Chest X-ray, PA view. Patient: 26 years old, sex M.
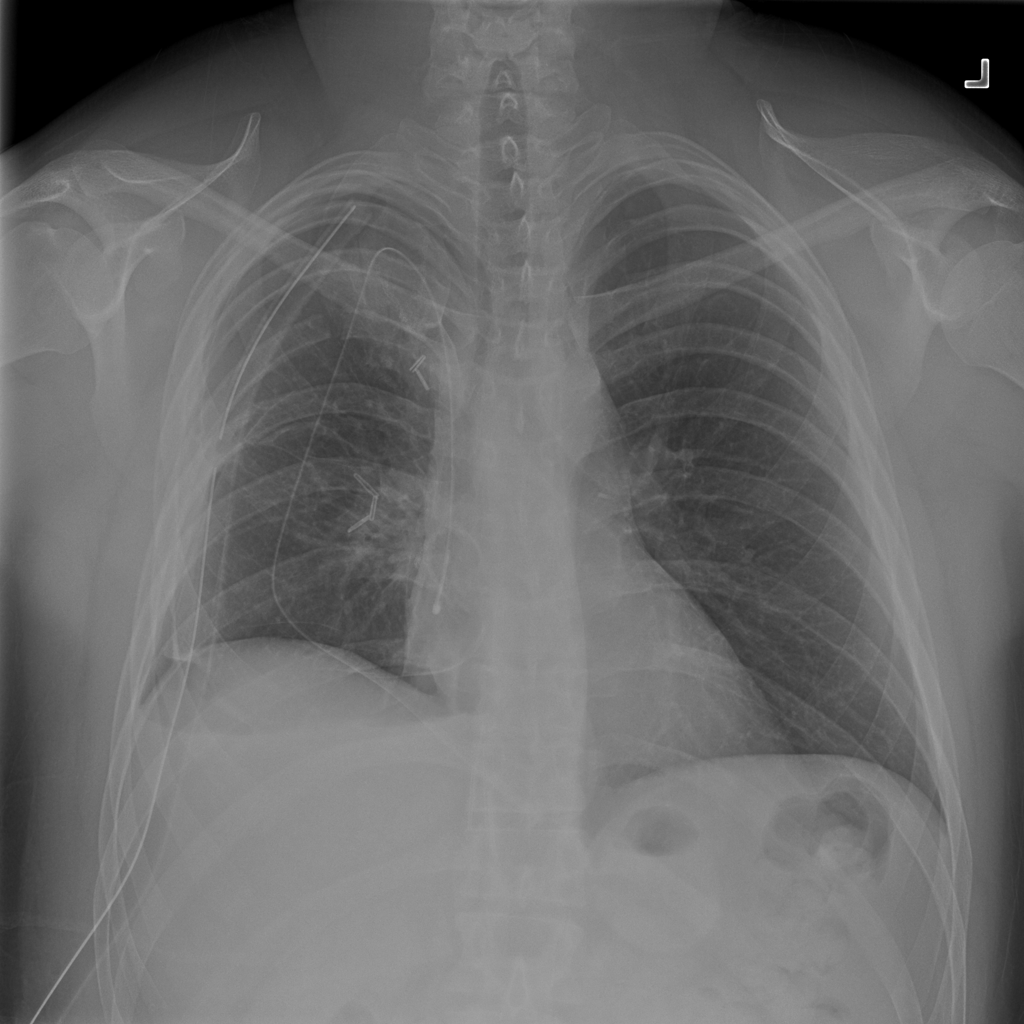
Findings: Pneumothorax